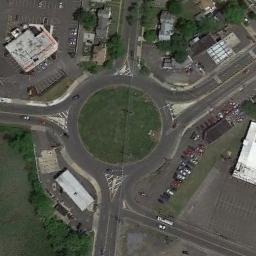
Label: roundabout